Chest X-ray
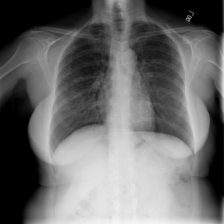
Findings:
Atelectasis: negative
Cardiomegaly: negative
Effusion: negative
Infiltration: positive
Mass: negative
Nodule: negative
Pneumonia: negative
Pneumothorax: negative
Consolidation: negative
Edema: negative
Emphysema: negative
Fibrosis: negative
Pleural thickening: negative
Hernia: negative